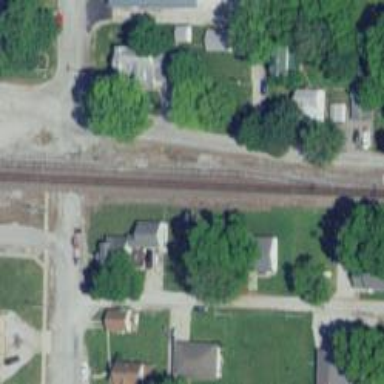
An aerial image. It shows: Railway spur service.